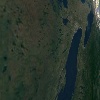
Label: land